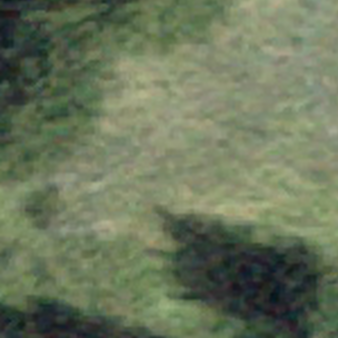
Label: other